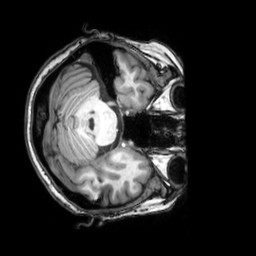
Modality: T1w
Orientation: axial
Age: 46
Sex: female
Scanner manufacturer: philips
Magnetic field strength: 3 T
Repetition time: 0.008113 s
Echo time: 0.003709 s